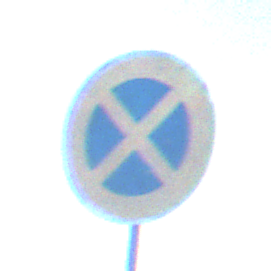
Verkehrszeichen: AbsolutesHalteverbot
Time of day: MorningAfternoon
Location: Outdoor (Nature)
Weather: PartlyCloudy
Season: NotSpecified
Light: Natural